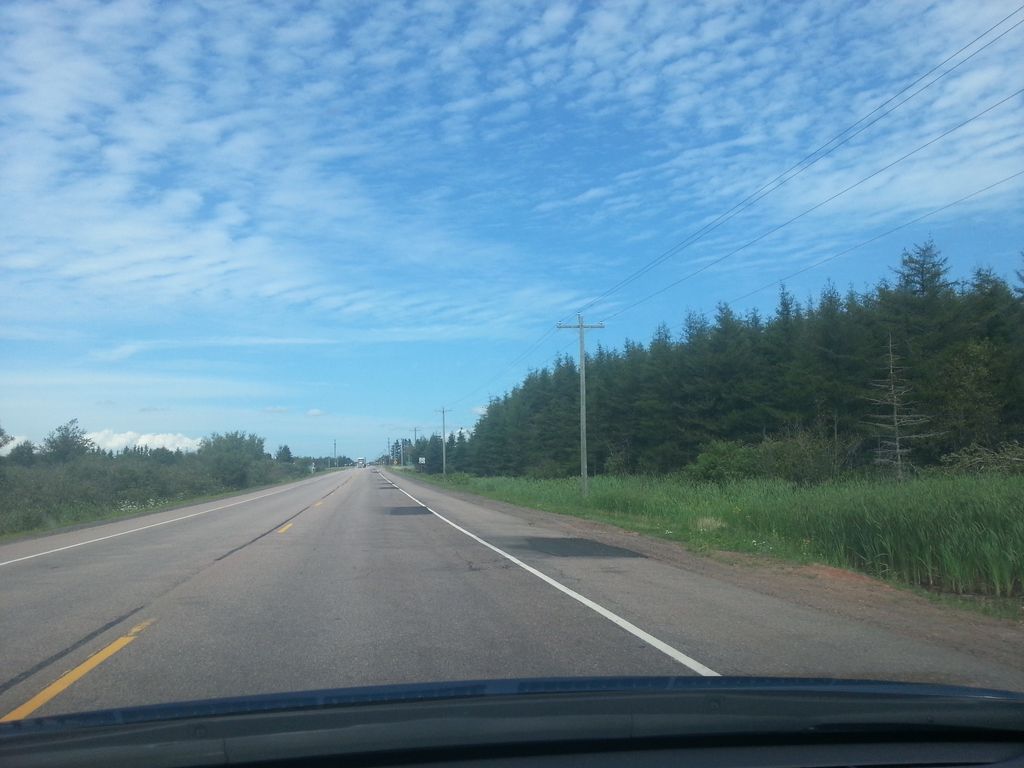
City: charlottetown